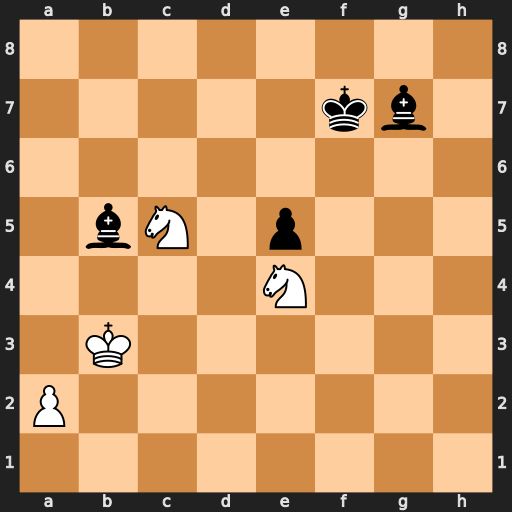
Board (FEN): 8/5kb1/8/1bN1p3/4N3/1K6/P7/8
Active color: w
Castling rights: -
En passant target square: -
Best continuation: Nd6+ Ke7 Nxb5